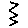
Label: zigzag